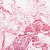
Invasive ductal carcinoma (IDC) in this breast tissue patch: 0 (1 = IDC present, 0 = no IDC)